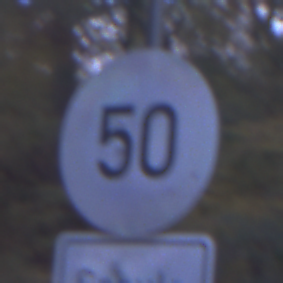
Verkehrszeichen: Geschwindigkeit50
Zusatzzeichen unten: HinweisDurchVerbaleAngabe8
Umgebung: Outdoor, Suburban
Tageszeit: Night
Wetter: PartlyCloudy
Licht: Artificial
Jahreszeit: NotSpecified
Kontrast: LowContrast